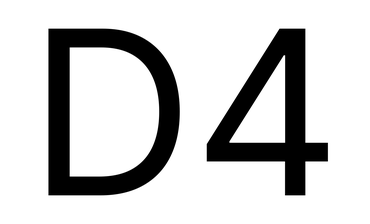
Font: Inter_Regular